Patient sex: F
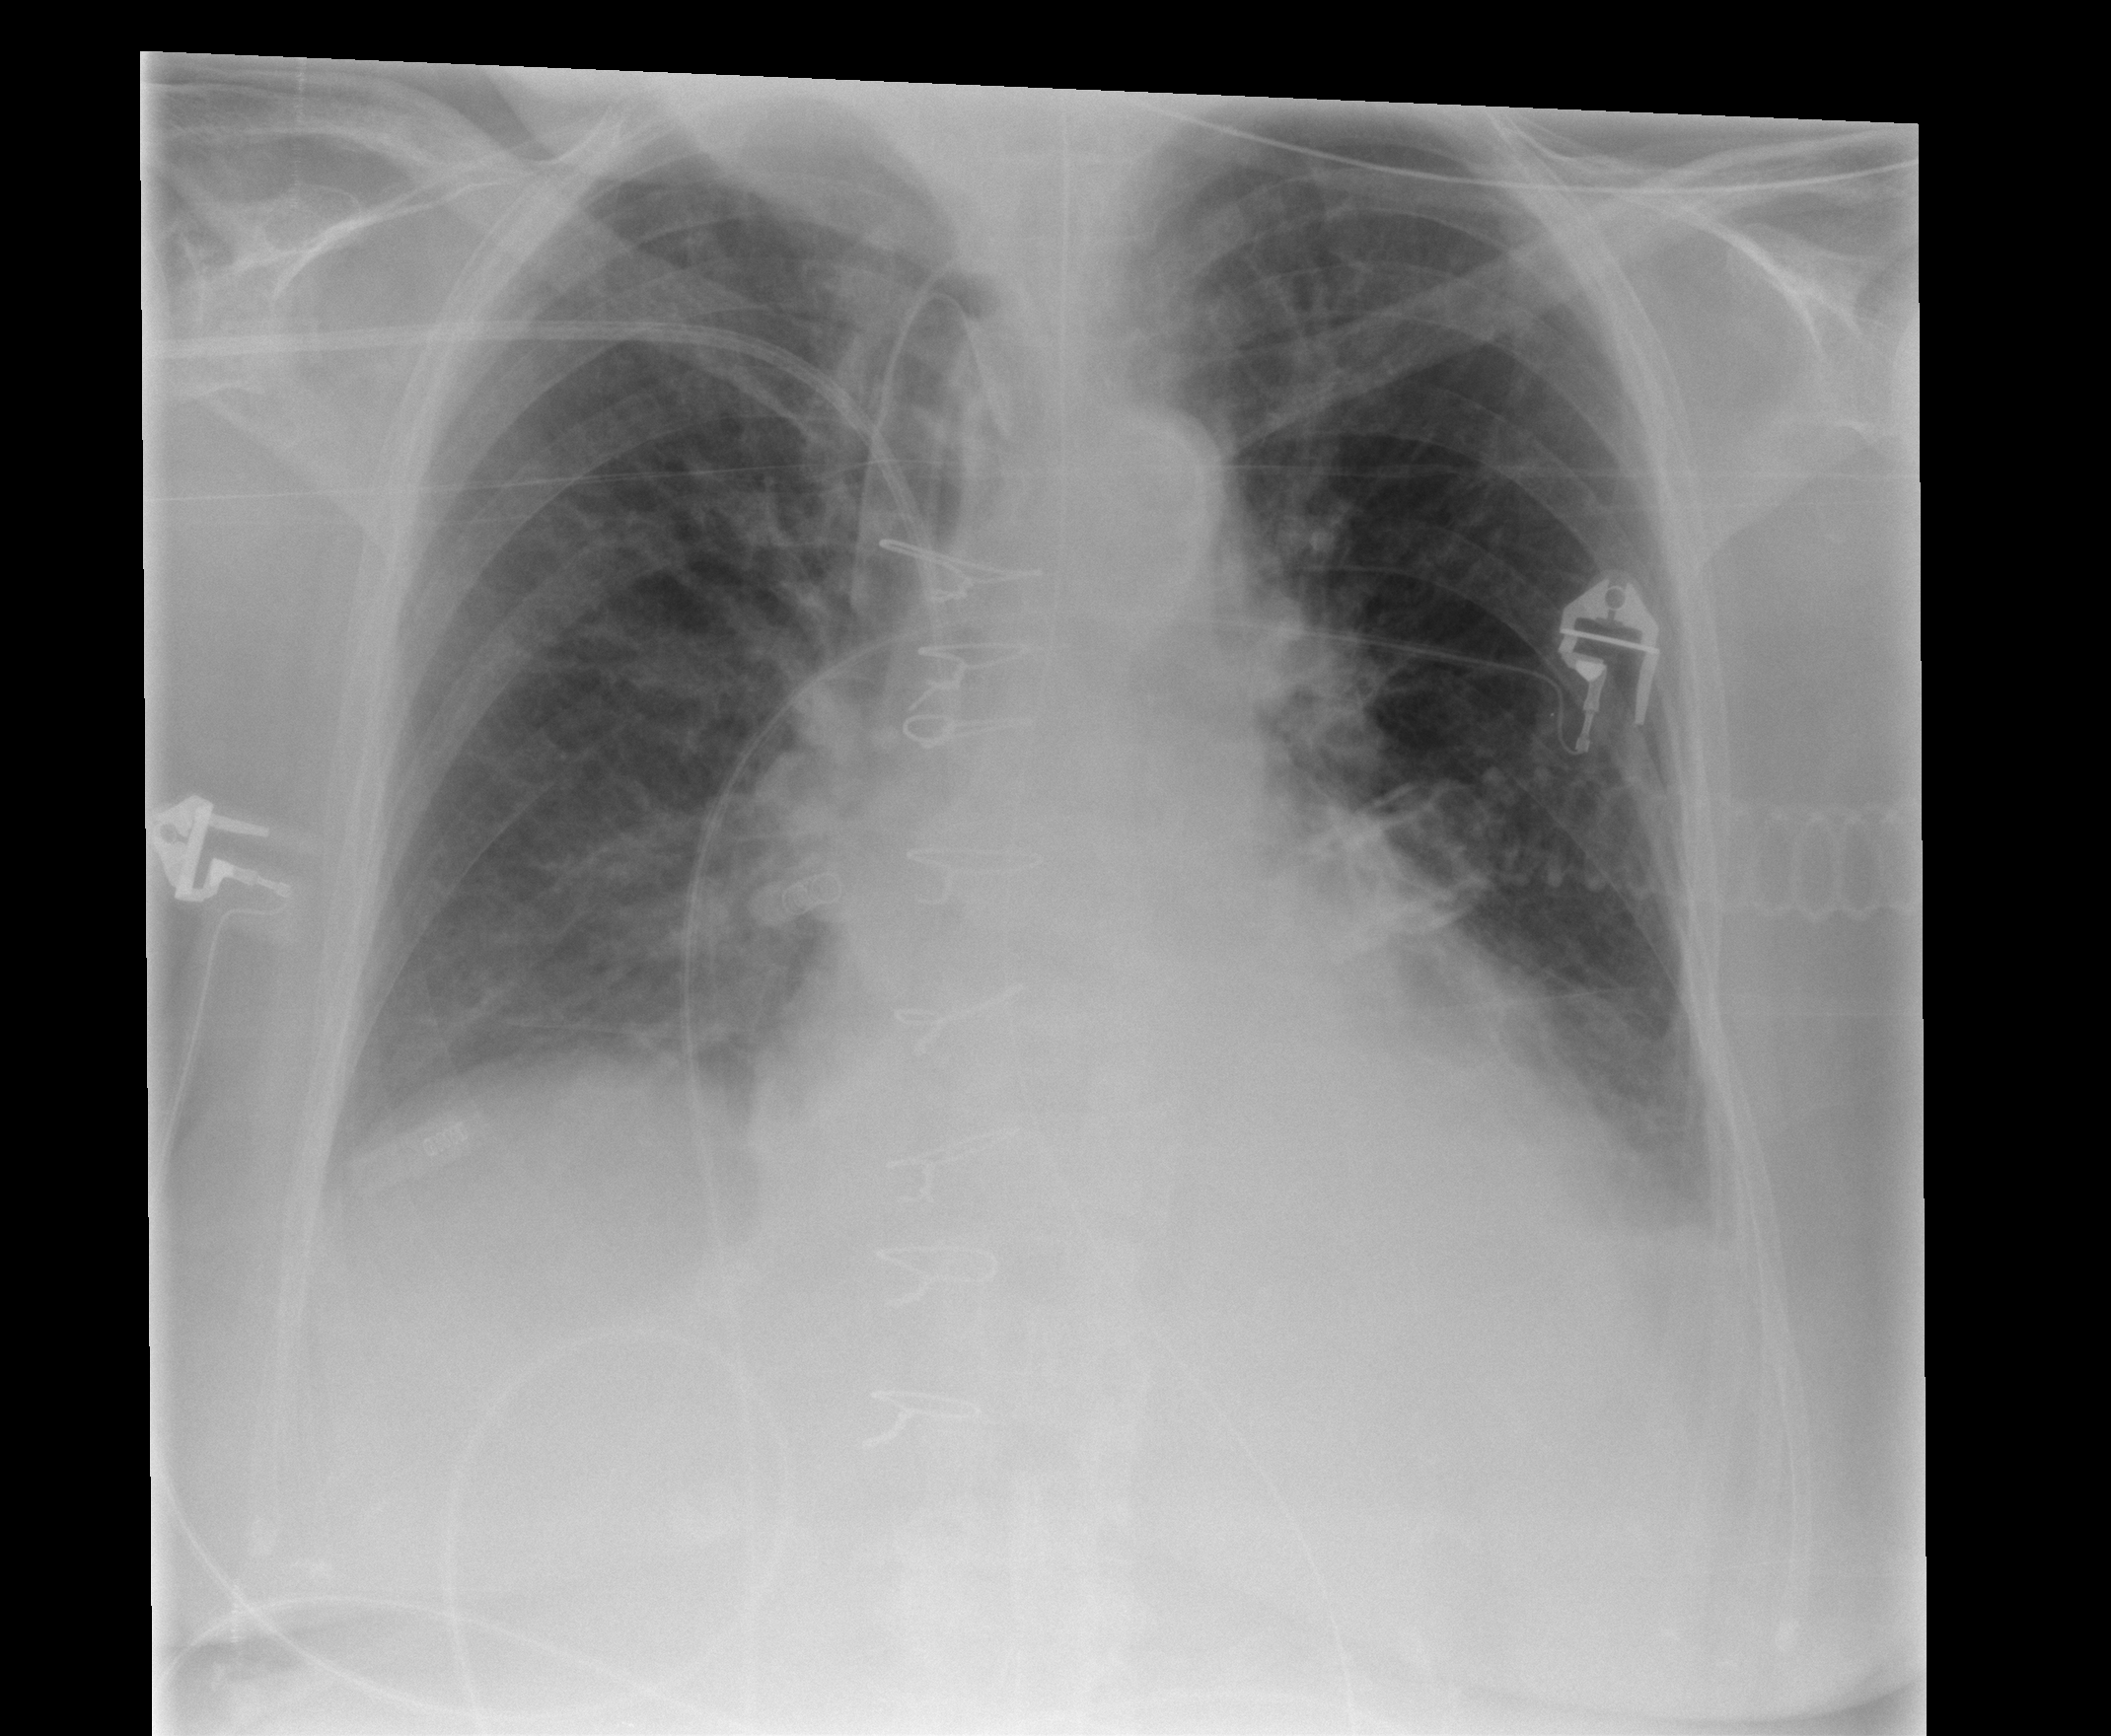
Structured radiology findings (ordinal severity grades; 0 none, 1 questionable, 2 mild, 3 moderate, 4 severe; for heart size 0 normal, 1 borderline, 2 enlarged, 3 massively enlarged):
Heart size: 2
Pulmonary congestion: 2
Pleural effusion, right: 0
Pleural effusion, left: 0
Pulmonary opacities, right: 0
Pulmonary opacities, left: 0
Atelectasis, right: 0
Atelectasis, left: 0